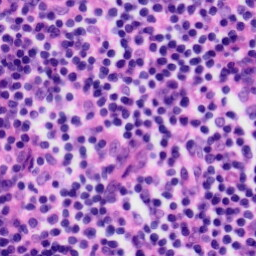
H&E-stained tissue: Tonsil